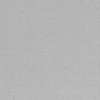
Label: dusty